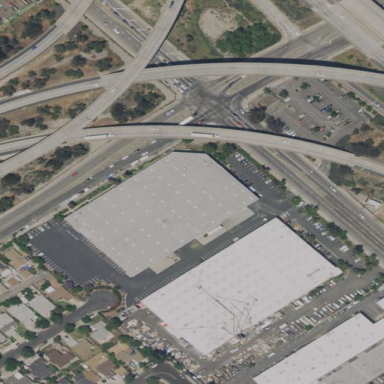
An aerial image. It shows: Warehouse building.